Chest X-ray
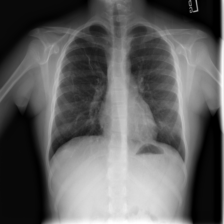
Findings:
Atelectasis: negative
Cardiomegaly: negative
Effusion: negative
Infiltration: positive
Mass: negative
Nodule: positive
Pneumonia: negative
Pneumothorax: negative
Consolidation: negative
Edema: negative
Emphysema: negative
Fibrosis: negative
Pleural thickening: negative
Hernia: negative